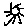
Label: sun